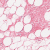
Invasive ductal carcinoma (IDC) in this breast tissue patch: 0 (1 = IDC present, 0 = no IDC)